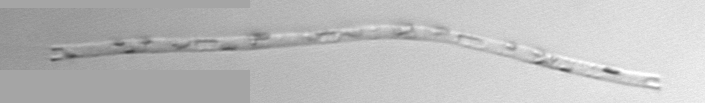
Label: Eucampia_morphytype1